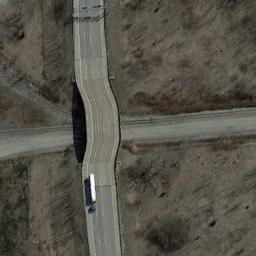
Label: overpass